Field crop: maize
Growth stage: 2
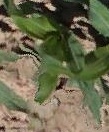
Species: maize